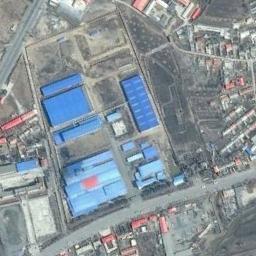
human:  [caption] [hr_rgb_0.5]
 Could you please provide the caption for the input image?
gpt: In an industrial area, There are factories and roads, Green belts, And powdery material fields .

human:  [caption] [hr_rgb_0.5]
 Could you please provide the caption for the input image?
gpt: Many houses of different shapes are in the industrial area .

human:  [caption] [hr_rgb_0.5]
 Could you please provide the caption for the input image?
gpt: The industrial area has several big blue workshops, Lots of other colors of small workshops and open areas and some roads go through the industrial area .

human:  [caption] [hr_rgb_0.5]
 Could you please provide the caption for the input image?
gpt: The houses in the industrial area are rectangular .

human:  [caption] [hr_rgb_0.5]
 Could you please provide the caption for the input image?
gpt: There are some blue buildings and empty land on the industrial area .